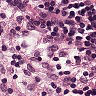
Metastatic tissue present: no